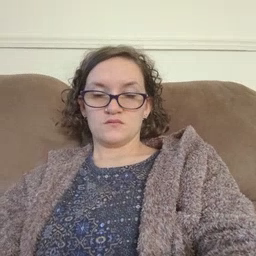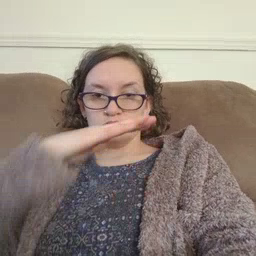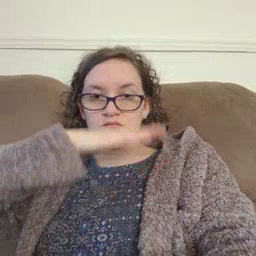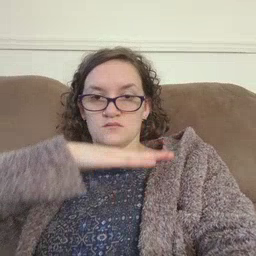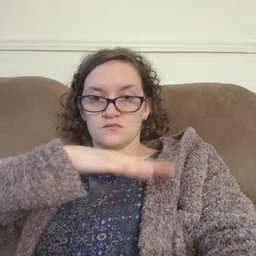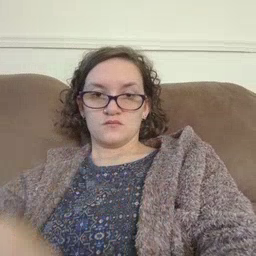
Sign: table